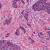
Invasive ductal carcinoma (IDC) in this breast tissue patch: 1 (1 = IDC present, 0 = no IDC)